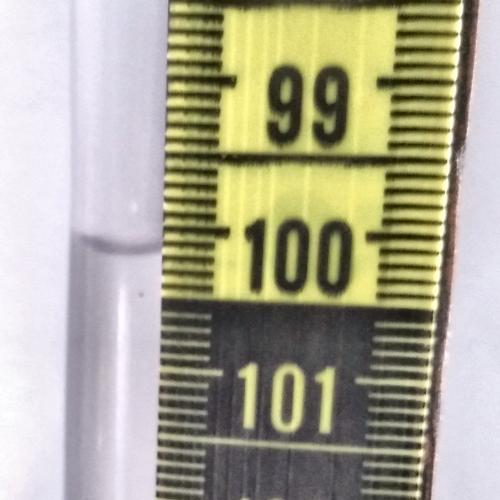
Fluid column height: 100.2 cm